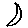
Label: moon